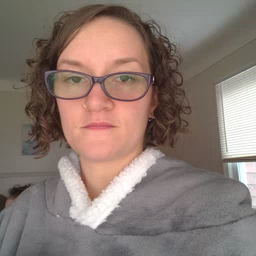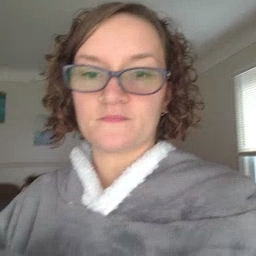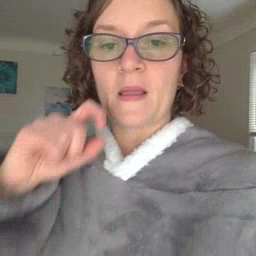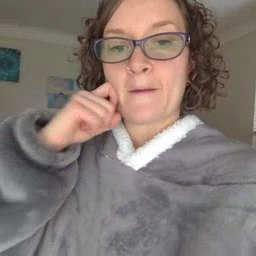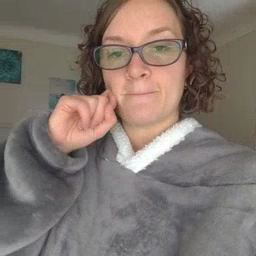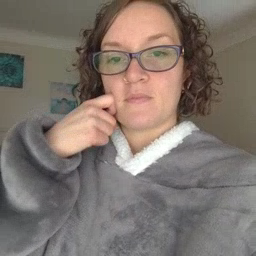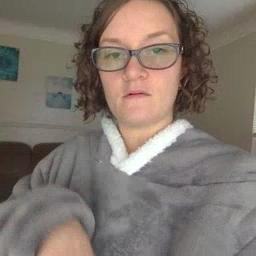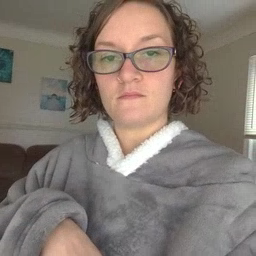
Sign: apple